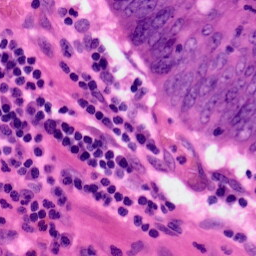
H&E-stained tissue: Colon